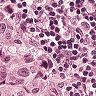
Metastatic tissue present: yes